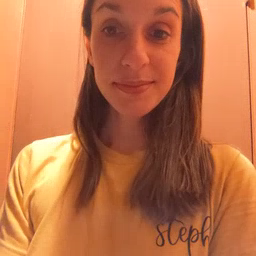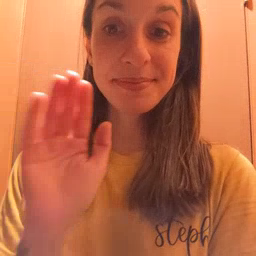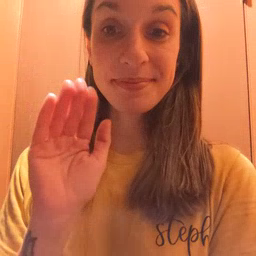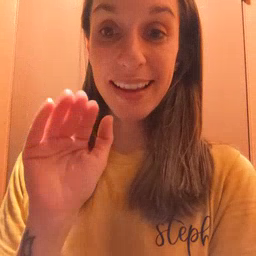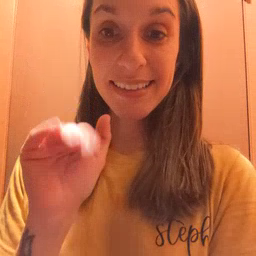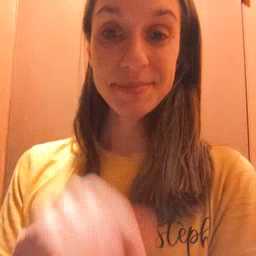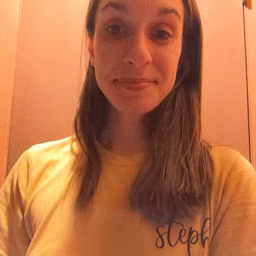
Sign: bye